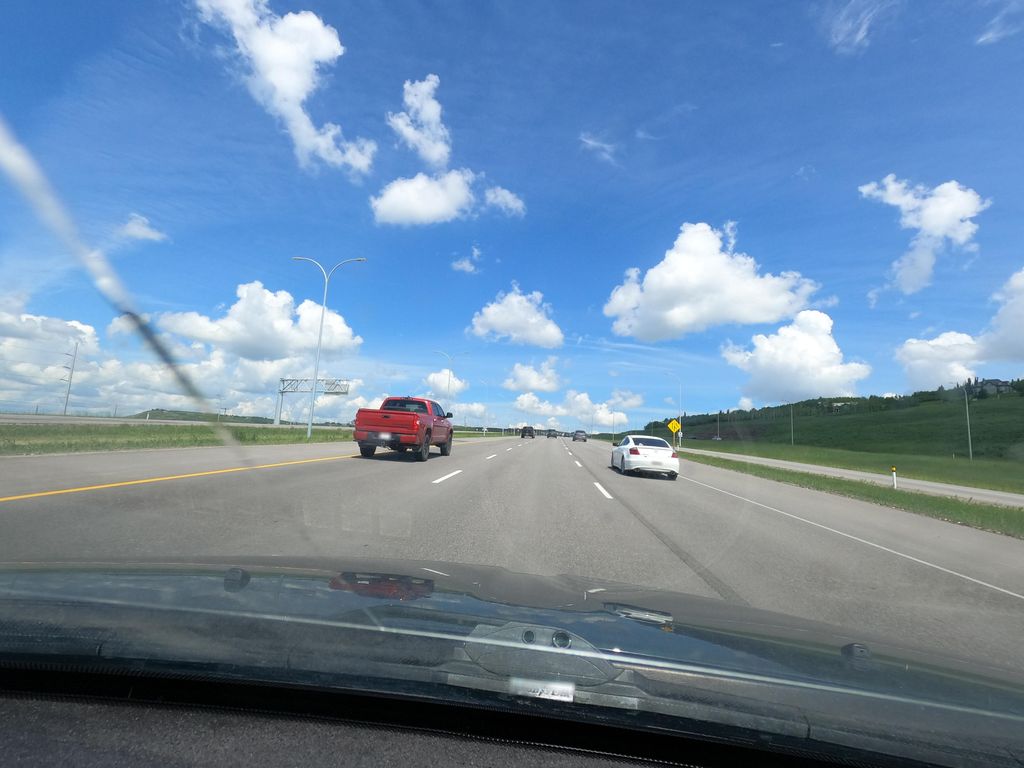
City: calgary